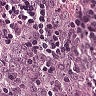
Metastatic tissue present: yes